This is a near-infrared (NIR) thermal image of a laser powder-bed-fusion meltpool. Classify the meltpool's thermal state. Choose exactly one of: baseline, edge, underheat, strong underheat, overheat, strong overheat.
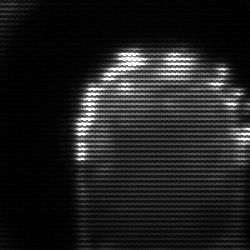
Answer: baseline